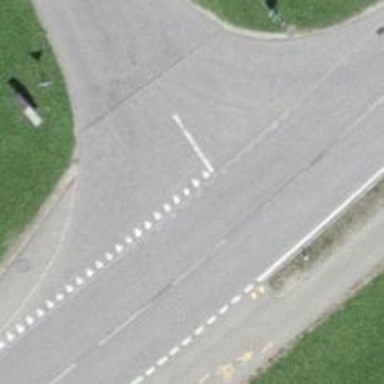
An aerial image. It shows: Road with "give way" sign.